Question: I have a div black bar, and a logo image that currently sits at the left as the first child element of this div. The logo image has a height larger than the black bar's fixed height of 42, so it juts out (this is a style choice)
I want to include a menu in the black bar, so I added a UL menu as the next child element.
However, it sits as the bottom of the div, outside the black bar area, because it sits inline with the logo.
I want to push the menu to the top, above the black area

I've tried every possible combination of floats, display: inline/inline-block, margin-top, padding-top, etc. but to no avail.
Anyone got a solution?
Thanks!!!
HTML
'''
<div id="black-bar">
<a href="..." class="logo"><img src="..."></img></a>
<ul>
<li><a href="programs.shtml">Programs & Projects</a></li>
<li><a href="recipes.shtml">Recipes</a></li>
</ul>
</div>
'''
CSS (This is only the lat of many combos I've tried)
'''
#black-bar {
text-align: left;
background: #373737;
height: 43px;
padding-left: 60px;
width: 100%;
line-height: 119px;
}
#black-bar .logo {
float: left;
margin-left: 0px;
}
/* header menu */
#black-bar ul{
line-height: 119px;
display: inline;
vertical-align: top;
}
#black-bar ul li{
display: inline;
}
'''
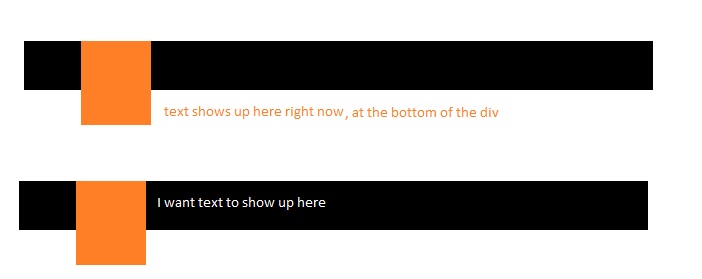
Answer: <URL>
'''
#black-bar {
text-align: left;
background: #373737;
height: 43px;
padding-left: 60px;
width: 100%;
line-height: 119px;
}
#black-bar .logo {
float: left;
margin-left: 0px;
}
/* header menu */
#black-bar ul {
display: inline;
}
#black-bar ul li {
display: inline;
}
#black-bar ul li a {
vertical-align: top;
line-height: 40px;
color: white;
text-decoration: none;
}
'''